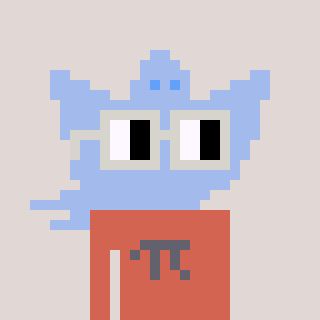
a pixel art character with square light gray glasses, a ghost-B-shaped head and a peachy-colored body on a warm background